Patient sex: F
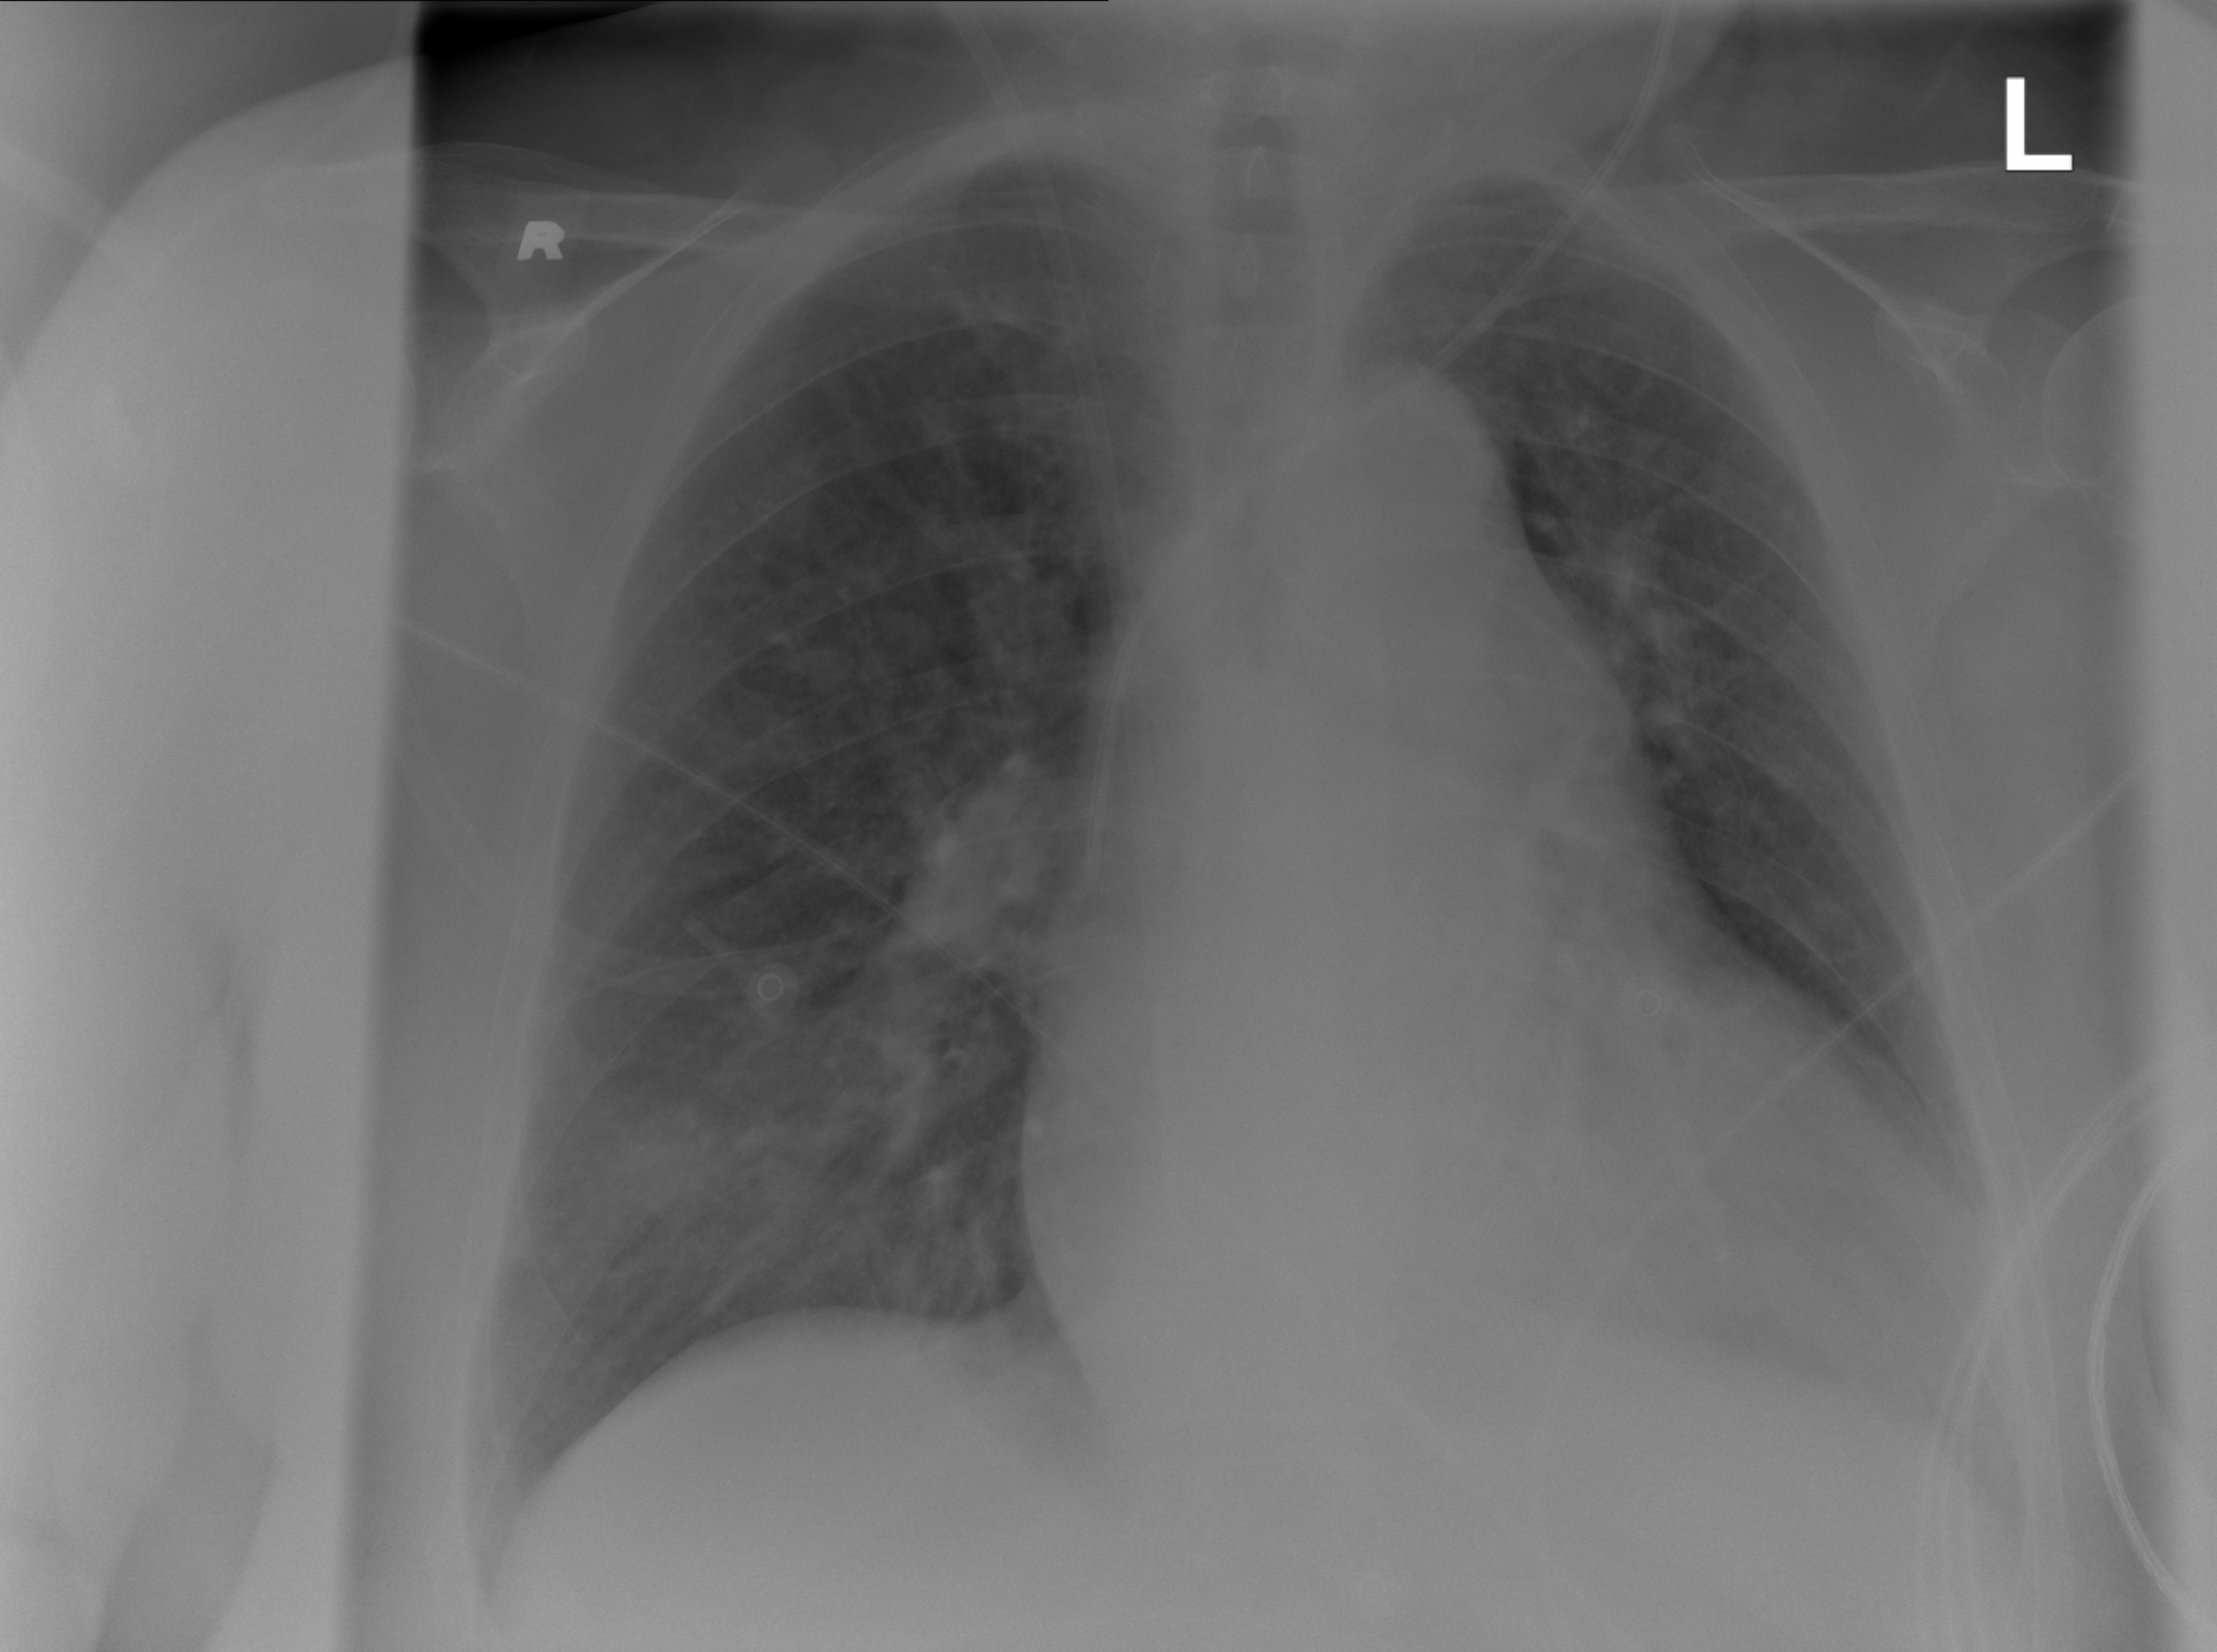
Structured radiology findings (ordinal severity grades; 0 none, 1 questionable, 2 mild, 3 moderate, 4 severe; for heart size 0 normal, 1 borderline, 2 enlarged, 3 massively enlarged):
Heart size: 2
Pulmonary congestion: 2
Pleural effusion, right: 0
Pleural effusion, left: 0
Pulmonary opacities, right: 2
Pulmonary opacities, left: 0
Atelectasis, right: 0
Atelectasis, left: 0